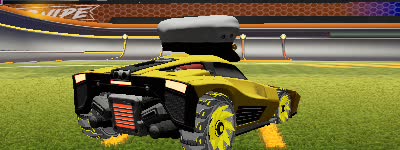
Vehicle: breakout